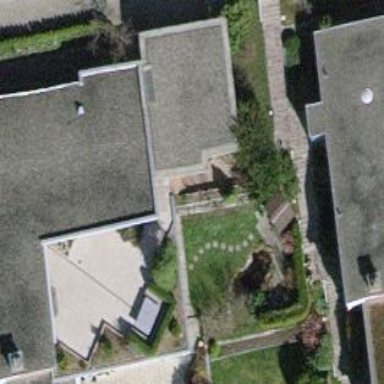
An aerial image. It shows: Garage.